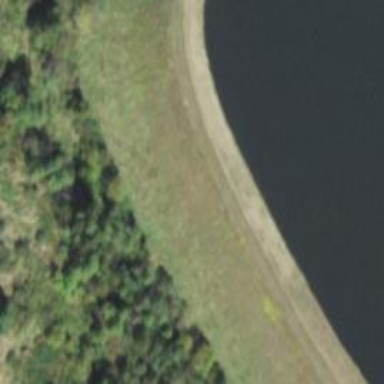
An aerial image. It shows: Dam along waterway.